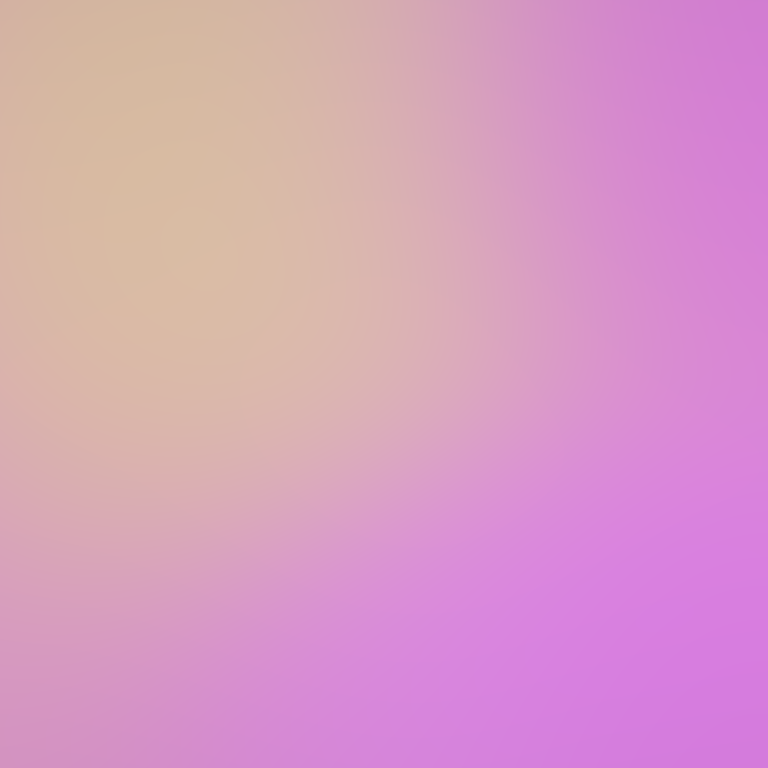
Abstract light effect, smooth gradient from soft peach to gentle lavender, serene atmosphere, diffuse glow, no room, no furniture, no objects.